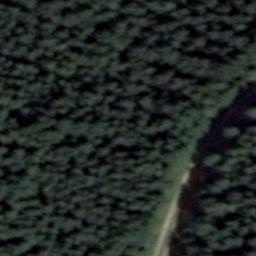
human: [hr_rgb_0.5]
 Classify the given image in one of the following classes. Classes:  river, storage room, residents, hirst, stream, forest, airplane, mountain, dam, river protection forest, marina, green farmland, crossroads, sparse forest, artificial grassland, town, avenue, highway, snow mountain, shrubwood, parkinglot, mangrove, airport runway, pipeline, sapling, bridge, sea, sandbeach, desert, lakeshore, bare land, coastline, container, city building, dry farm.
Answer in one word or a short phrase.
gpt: forest